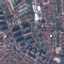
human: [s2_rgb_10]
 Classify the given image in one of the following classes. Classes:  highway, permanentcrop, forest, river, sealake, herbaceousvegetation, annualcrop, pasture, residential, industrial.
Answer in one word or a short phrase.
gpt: Residential